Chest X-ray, AP view. Patient: 45 years old, sex M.
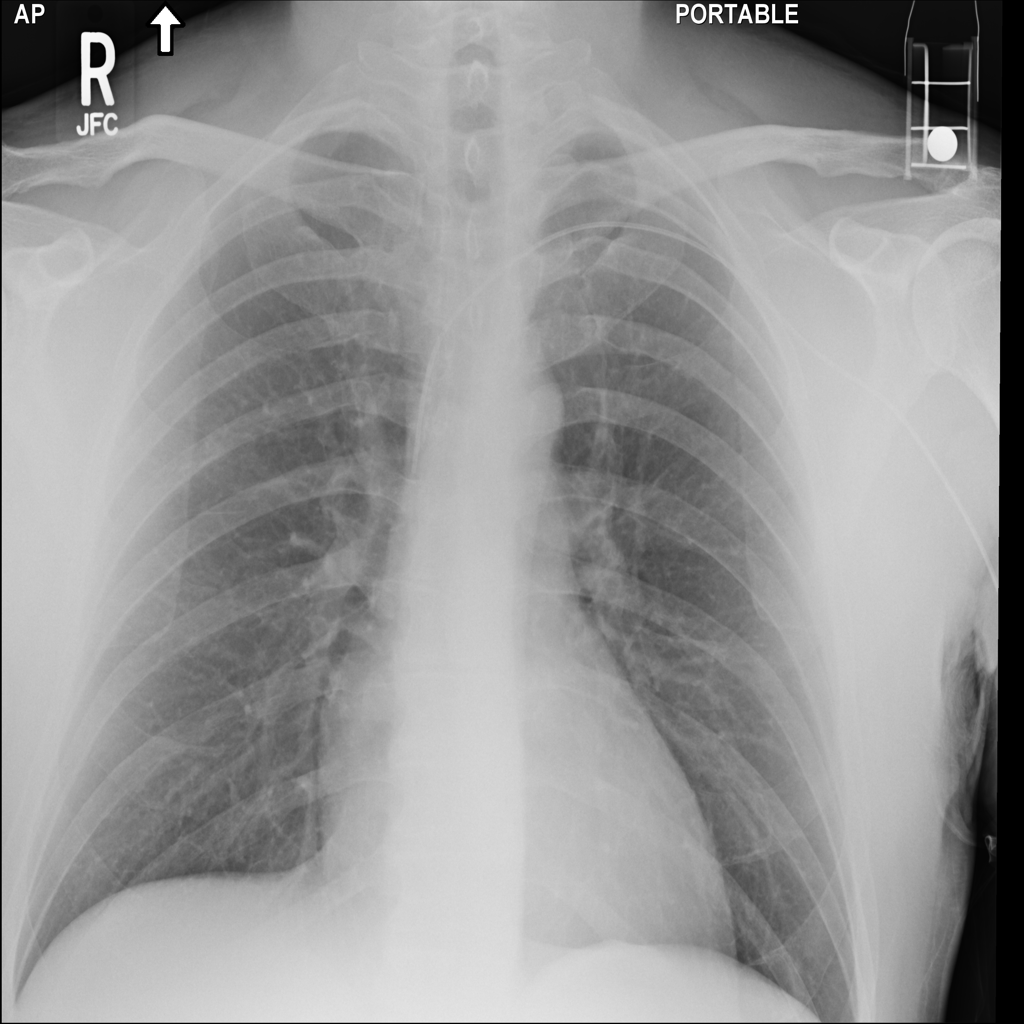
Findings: No Finding